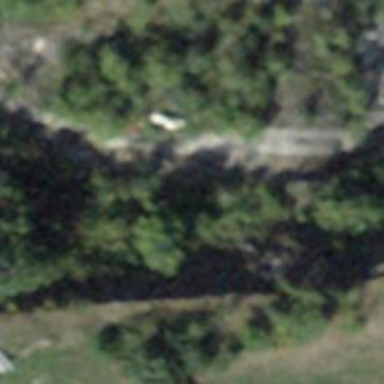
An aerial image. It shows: Railway tunnel with one electrified track and contact line.